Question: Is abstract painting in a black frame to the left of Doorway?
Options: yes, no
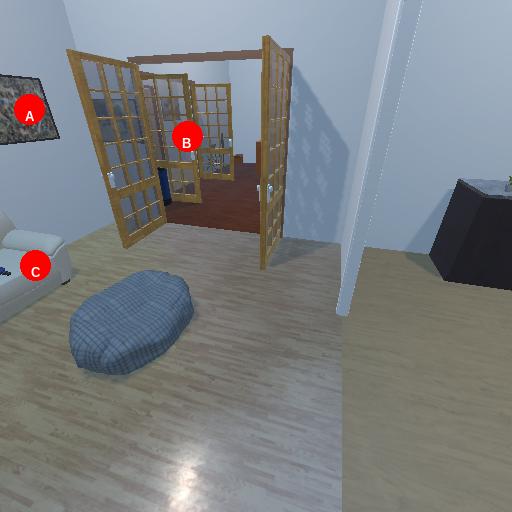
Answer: yes